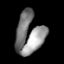
Tissue: lung
Cell type: Epithelial cells
Senescence score: 0.1853
Nuclear area (px): 1074
Mean DAPI intensity: 135.435